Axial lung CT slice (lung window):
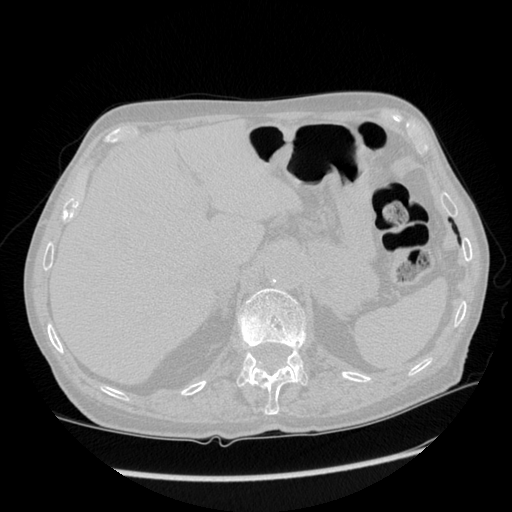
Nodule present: no